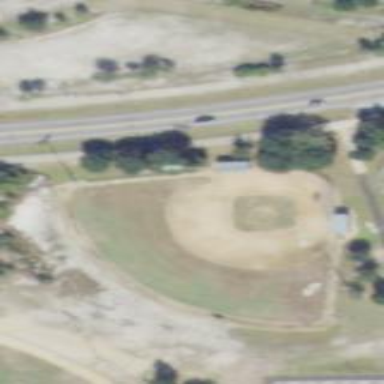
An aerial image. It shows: Baseball pitch for leisure and sports activities.